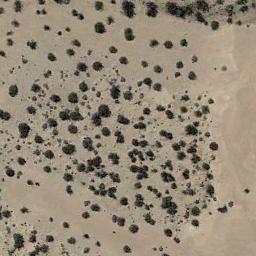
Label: chaparral